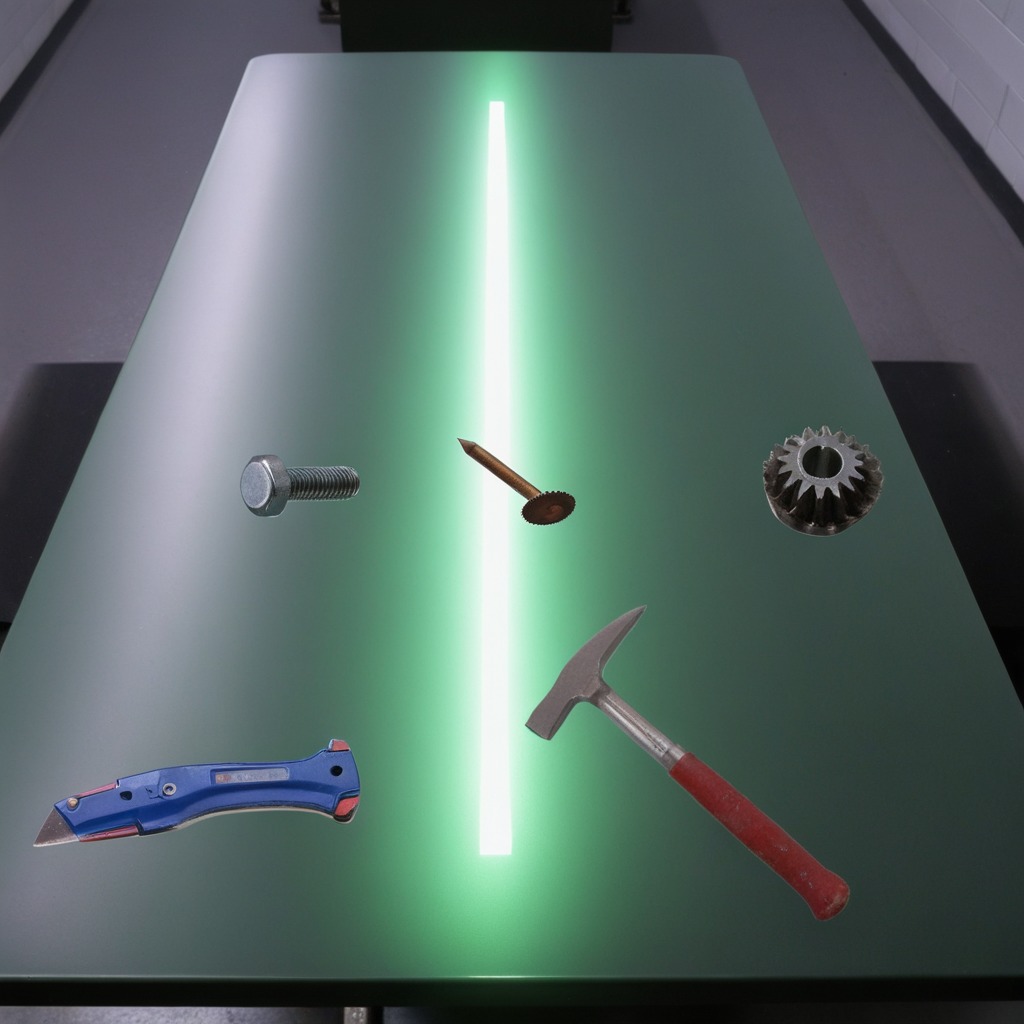
A steel gear with teeth, a utility knife, a metal machine screw, an iron nail, and a hammer are lying on a clean empty table in a railway signal maintenance room lit by harsh overhead fluorescents.